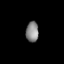
Tissue: lung
Cell type: Fibroblasts
Senescence score: 0.5399
Nuclear area (px): 254
Mean DAPI intensity: 133.051